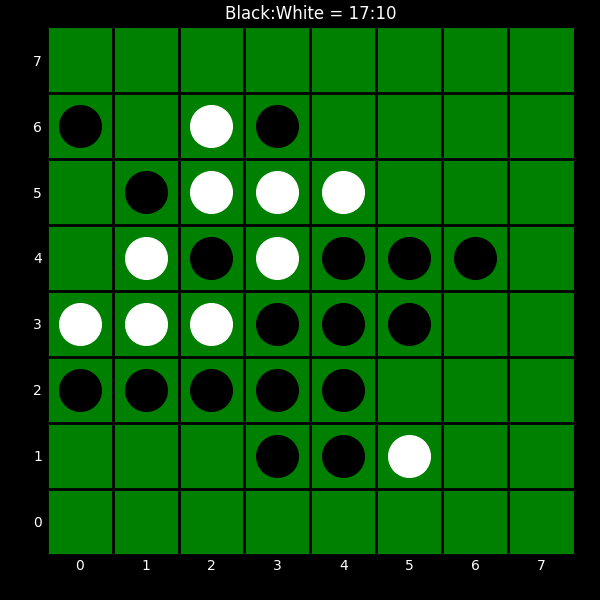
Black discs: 17
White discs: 10